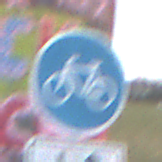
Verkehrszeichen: Radweg
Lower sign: RichtungsangabeDurchPfeile8
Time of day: MorningAfternoon
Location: Outdoor (Suburban)
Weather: Overcast
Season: NotSpecified
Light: Natural